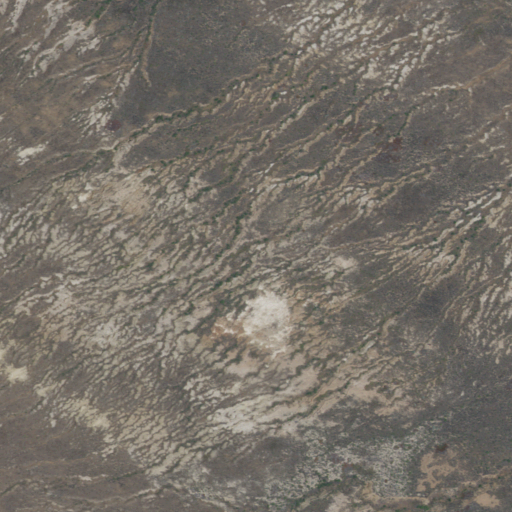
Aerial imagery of island in California named San Nicolas Island containing only grassland